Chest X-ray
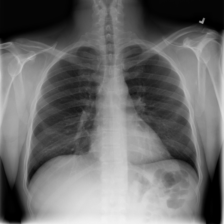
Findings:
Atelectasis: negative
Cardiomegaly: negative
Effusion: negative
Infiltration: negative
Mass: negative
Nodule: negative
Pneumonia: negative
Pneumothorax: negative
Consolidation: negative
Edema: negative
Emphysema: negative
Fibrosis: negative
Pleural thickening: negative
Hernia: negative